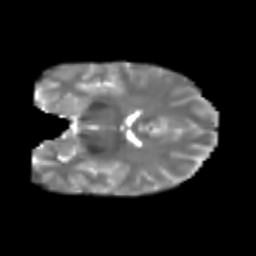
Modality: T2w
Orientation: coronal
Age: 28
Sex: male
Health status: healthy